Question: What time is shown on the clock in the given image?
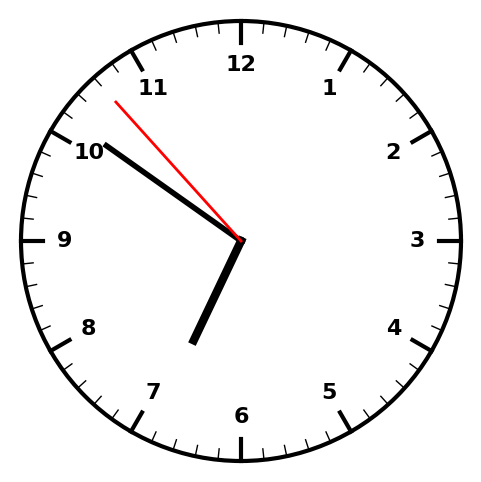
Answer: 06:50:53